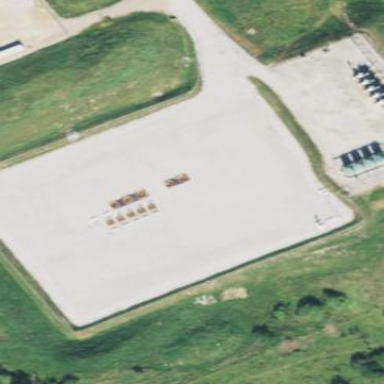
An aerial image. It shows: Industrial area designated for fracking activities.